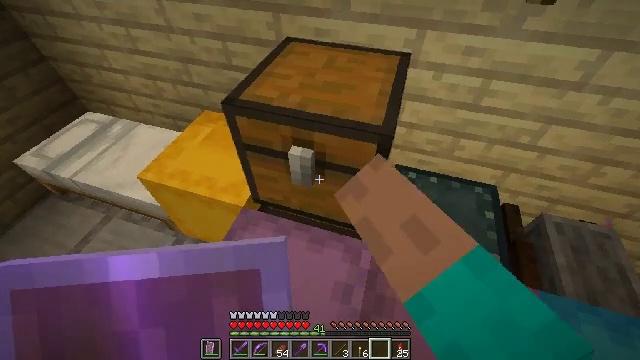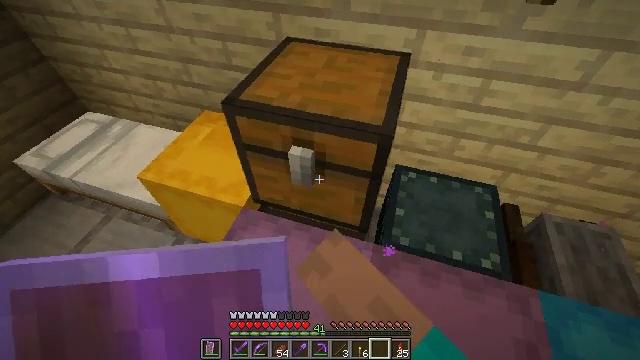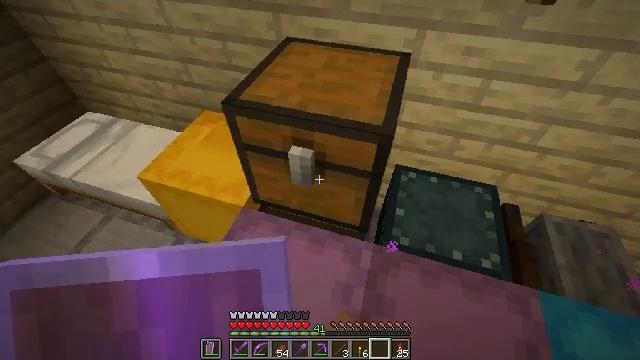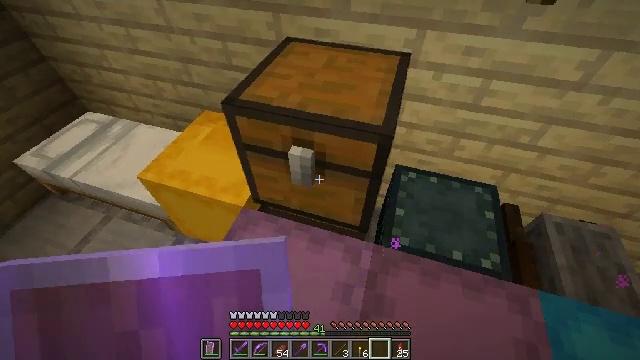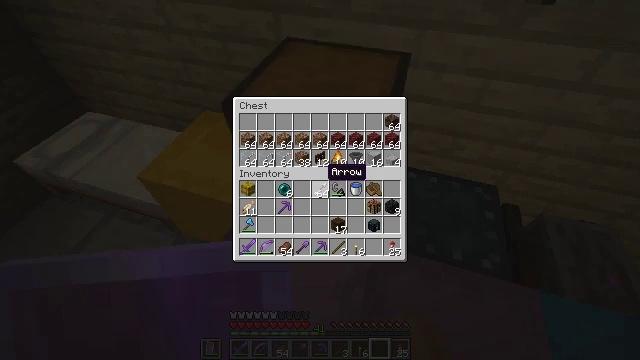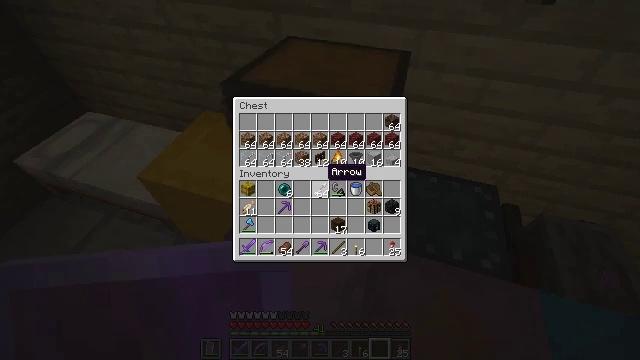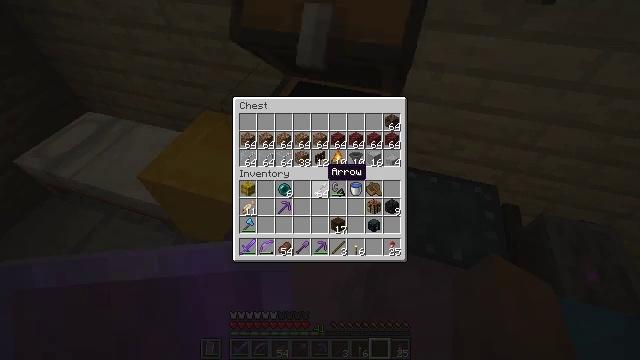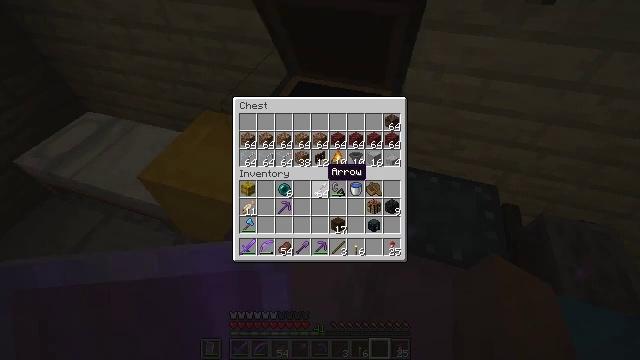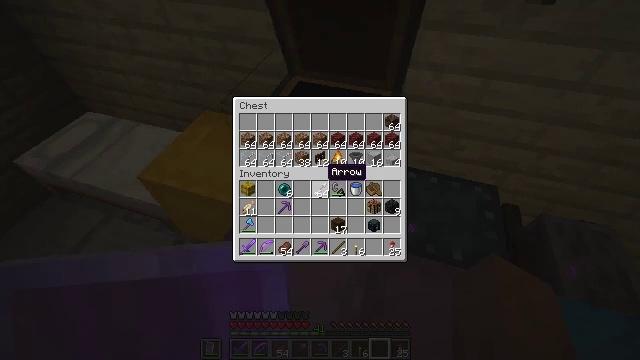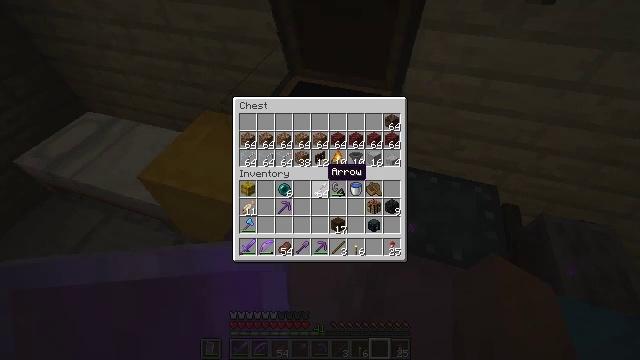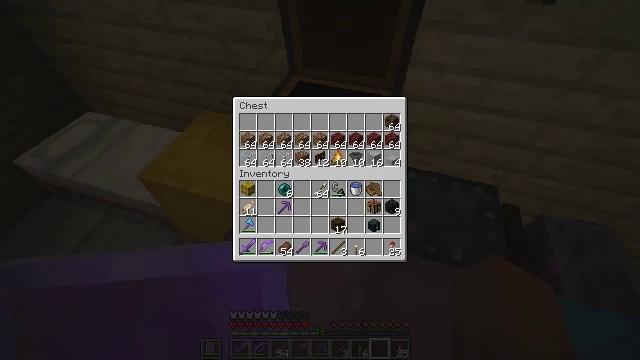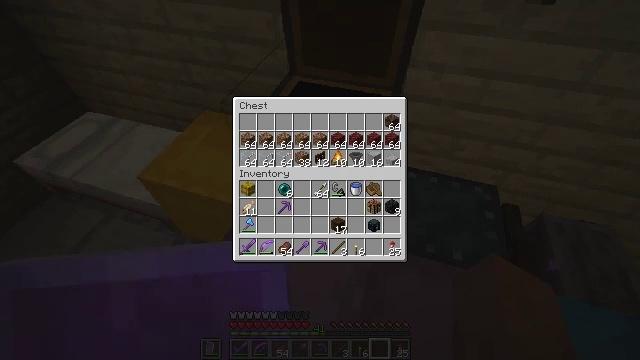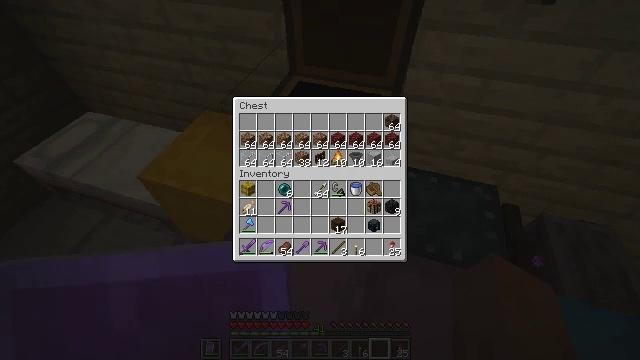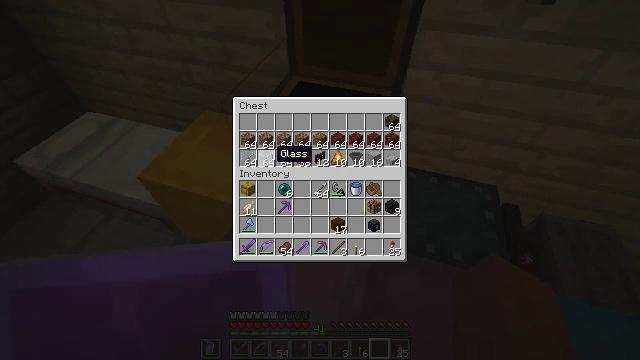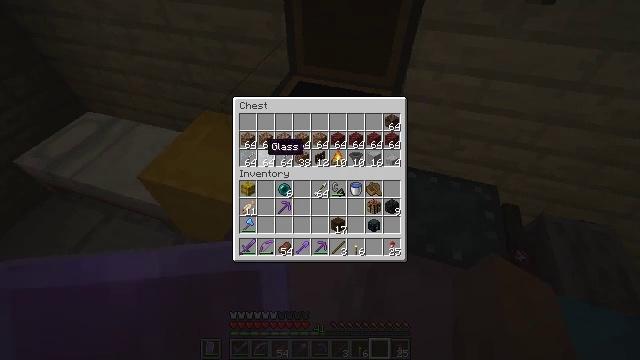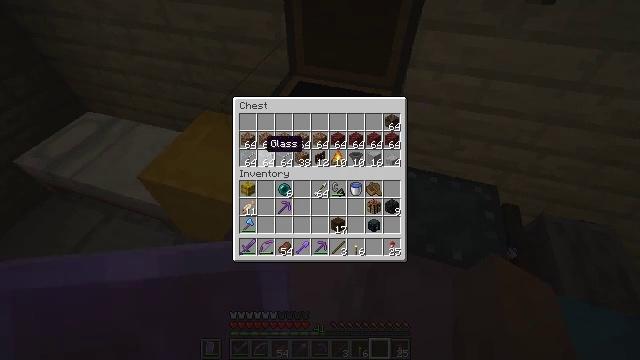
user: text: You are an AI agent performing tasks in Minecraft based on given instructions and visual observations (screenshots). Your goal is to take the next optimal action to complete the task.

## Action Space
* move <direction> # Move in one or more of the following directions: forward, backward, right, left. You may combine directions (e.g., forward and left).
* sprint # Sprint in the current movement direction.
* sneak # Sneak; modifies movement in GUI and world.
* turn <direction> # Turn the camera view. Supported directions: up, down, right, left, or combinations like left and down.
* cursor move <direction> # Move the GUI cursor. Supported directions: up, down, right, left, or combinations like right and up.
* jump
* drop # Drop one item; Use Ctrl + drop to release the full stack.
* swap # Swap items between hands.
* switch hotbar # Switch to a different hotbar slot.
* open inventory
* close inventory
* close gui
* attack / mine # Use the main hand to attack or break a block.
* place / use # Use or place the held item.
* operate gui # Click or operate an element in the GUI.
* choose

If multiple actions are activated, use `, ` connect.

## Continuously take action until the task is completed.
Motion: motion action
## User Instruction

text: mine block cyan shulker box
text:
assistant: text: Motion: use / place
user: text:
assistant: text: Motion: use / place
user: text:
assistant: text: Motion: no_op
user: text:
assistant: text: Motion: no_op
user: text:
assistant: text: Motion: no_op
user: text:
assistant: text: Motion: no_op
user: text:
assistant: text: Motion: no_op
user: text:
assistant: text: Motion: no_op
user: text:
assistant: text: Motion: no_op
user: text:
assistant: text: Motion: no_op
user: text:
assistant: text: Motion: turn left
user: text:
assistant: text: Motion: turn left and up
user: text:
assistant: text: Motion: turn left
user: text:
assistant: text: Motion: turn left and up
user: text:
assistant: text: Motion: no_op
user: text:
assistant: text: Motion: no_op
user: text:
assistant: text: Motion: no_op
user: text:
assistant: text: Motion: no_op
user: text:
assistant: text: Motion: no_op
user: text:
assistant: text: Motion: no_op
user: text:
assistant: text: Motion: no_op
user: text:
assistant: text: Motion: no_op
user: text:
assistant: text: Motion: no_op
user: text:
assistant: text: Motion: no_op
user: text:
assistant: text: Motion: no_op
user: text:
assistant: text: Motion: sneak
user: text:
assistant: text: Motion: sneak
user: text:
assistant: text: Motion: sneak
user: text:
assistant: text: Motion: sneak
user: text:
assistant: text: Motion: sneak, attack / mine